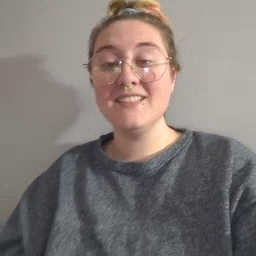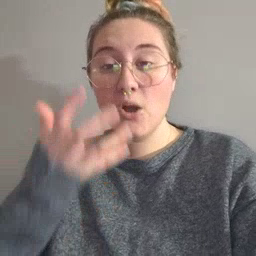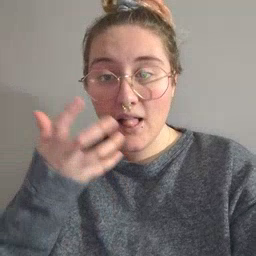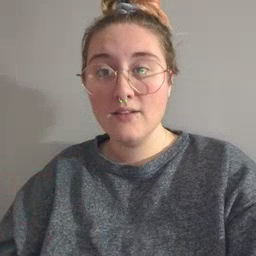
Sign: cereal